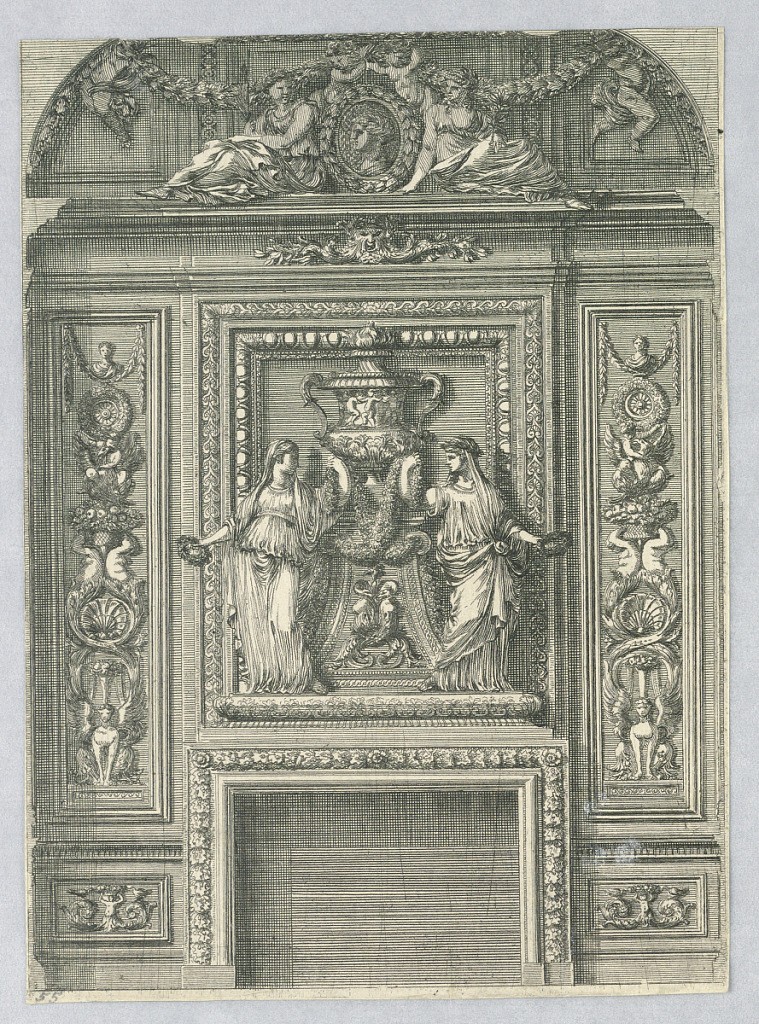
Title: Design for the Elevation of a Wall With a Mantlepiece
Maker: Jean Le Pautre, French, 1618–1682
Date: ca. 1660
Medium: Etching on paper
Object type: Print
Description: Two women decorate with garlands an urn stnading upon a pedestal, over the mantlepiece. Oblong panels with candelabra are laterally placed. Two seated women flank a medallion portrait of a woman, and putti support a garland in the cove of the ceiling.